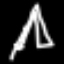
Label: The Eiffel Tower